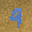
Label: 9